Field crop: tomato
Growth stage: 1
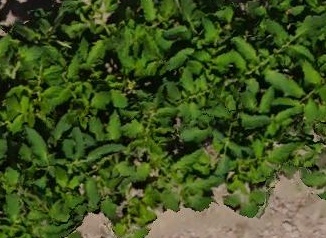
Species: tomato